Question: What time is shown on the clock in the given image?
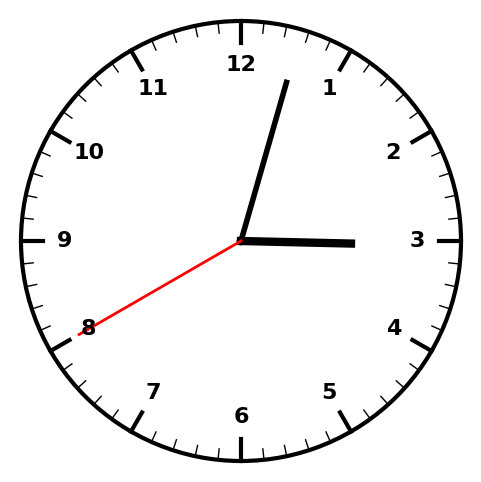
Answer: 03:02:40